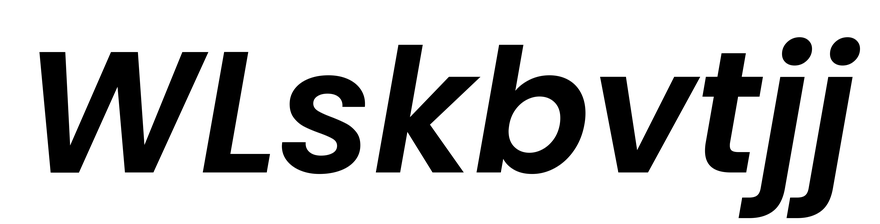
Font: Poppins-SemiBoldItalic